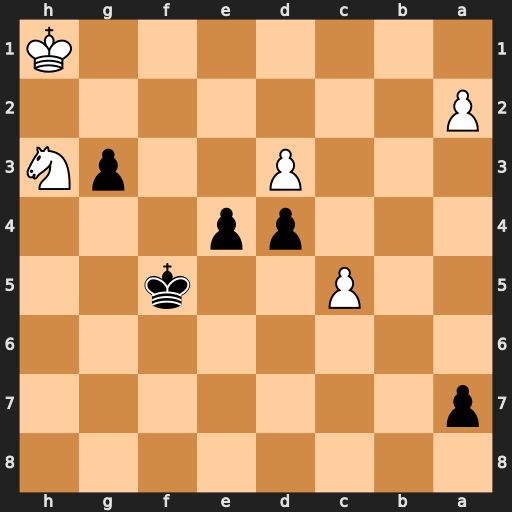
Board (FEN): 8/p7/8/2P2k2/3pp3/3P2pN/P7/7K
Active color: b
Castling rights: -
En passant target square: -
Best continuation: exd3 c6 d2